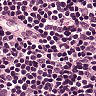
Metastatic tissue present: no